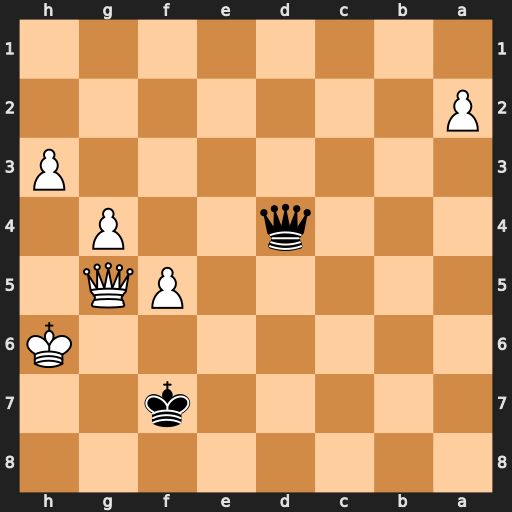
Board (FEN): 8/5k2/7K/5PQ1/3q2P1/7P/P7/8
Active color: b
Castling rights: -
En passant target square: -
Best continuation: Qh8#